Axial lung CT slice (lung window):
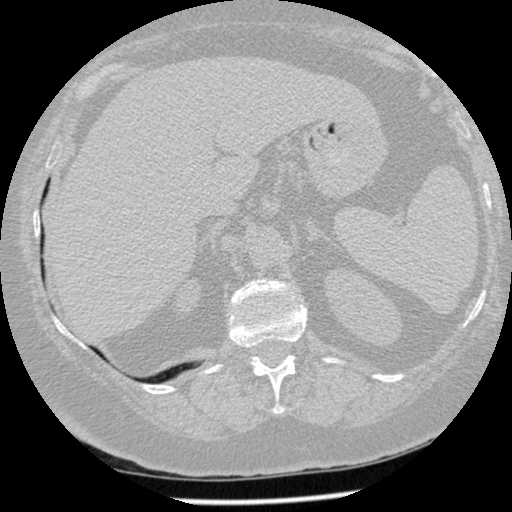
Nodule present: no